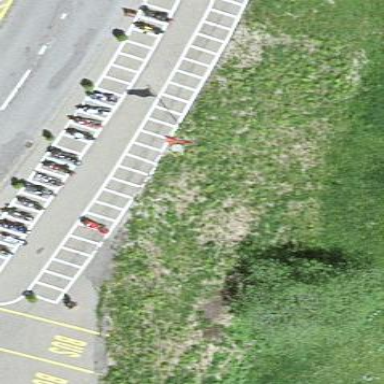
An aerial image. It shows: Paved surface designated for motorcycle parking.